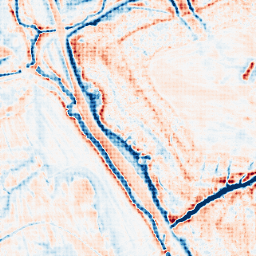
Category: edge_preserving
Decomposition family: anisotropic_diffusion
Decomposition parameters: iterations: 50
kappa: 30
gamma: 0.15
Upsampling method: sinc_hamming
Upsampling parameters: scale: 8
kernel_size: 8
Upsampling scale: 8